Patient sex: F
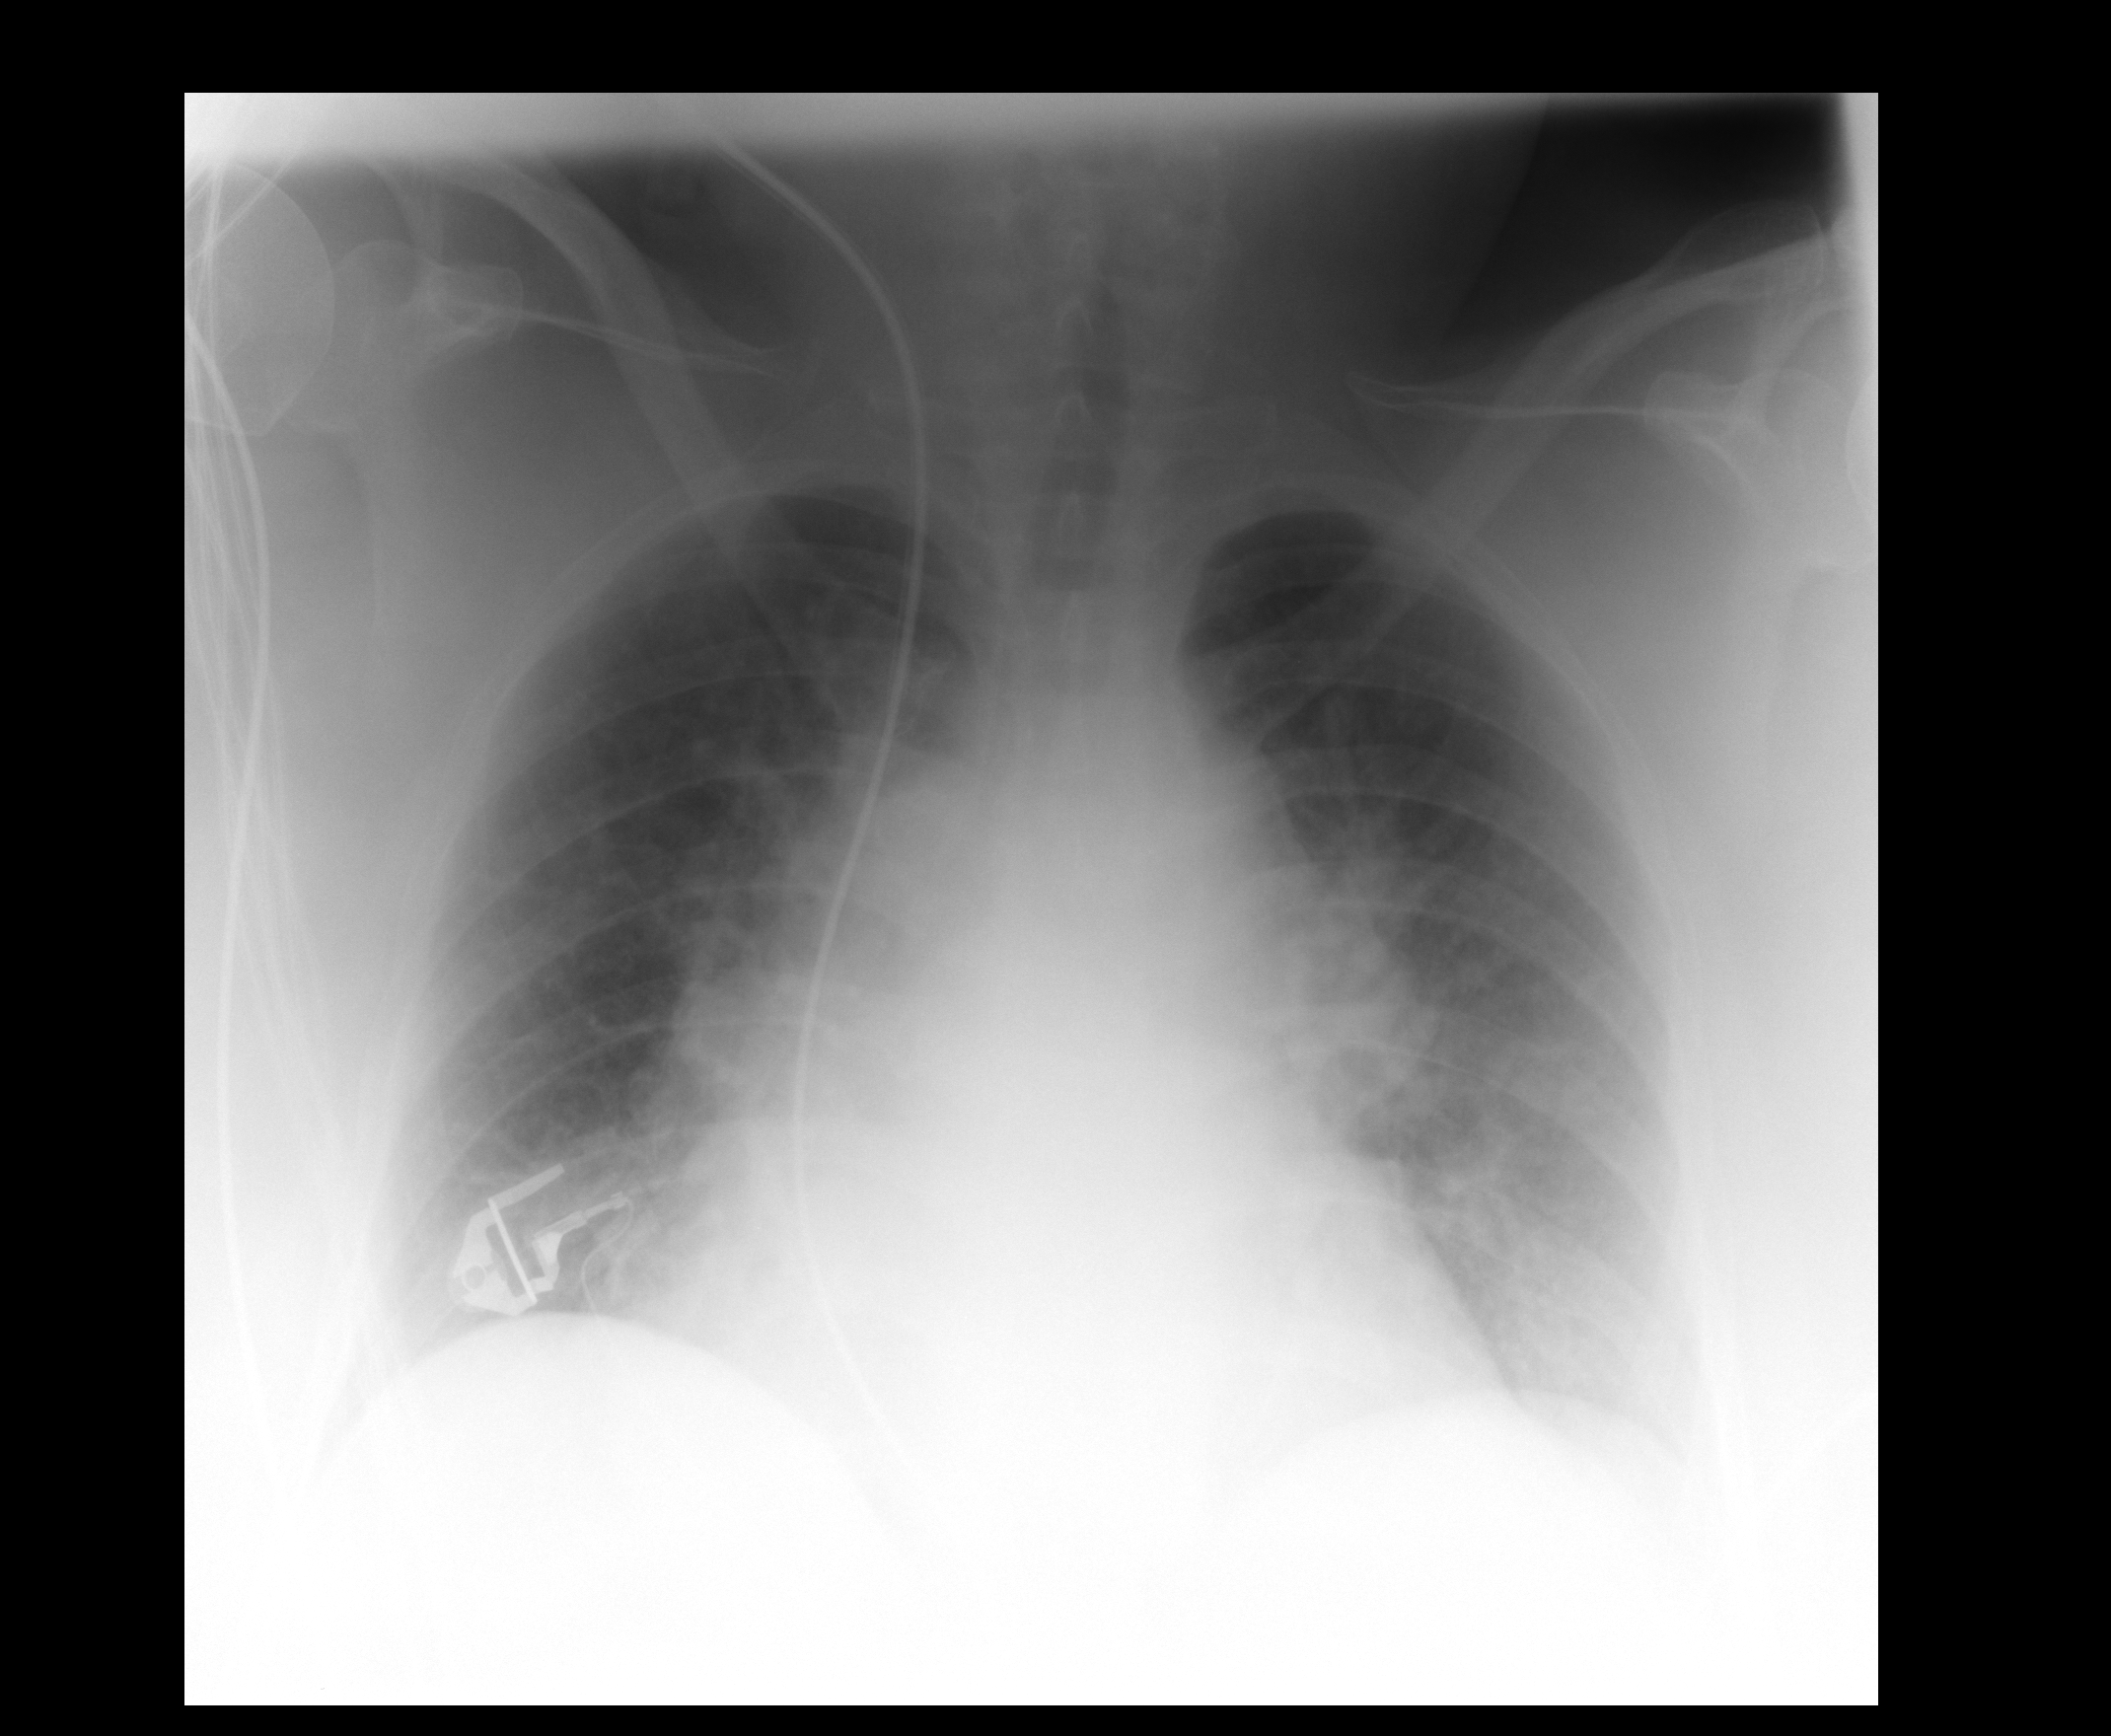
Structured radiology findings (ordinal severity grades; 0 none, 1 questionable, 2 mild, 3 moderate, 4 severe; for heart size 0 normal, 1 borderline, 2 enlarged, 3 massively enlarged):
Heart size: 2
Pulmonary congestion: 2
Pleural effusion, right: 0
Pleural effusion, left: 0
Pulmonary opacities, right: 0
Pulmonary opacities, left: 0
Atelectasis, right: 0
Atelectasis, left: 0